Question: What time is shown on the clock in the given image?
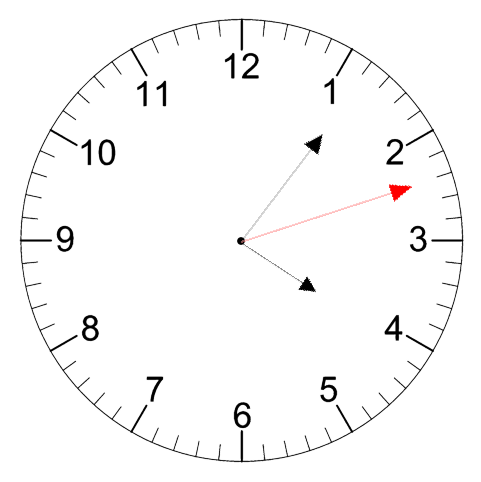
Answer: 04:06:12